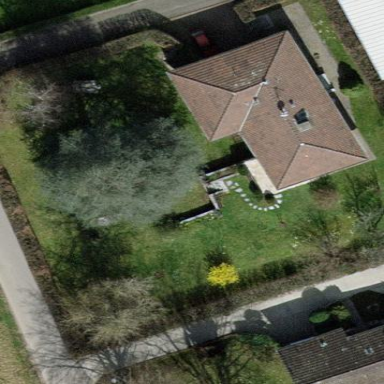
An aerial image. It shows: Garden surrounded by fence.